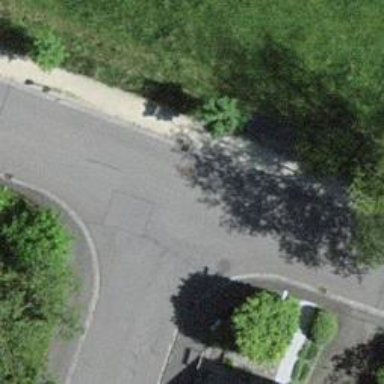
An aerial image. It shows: Paved residential road.